Interaction volume radius: 5 \u00c5
Interaction volume height: 25 \u00c5
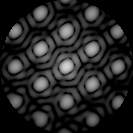
Disorder parameter: 0.04131